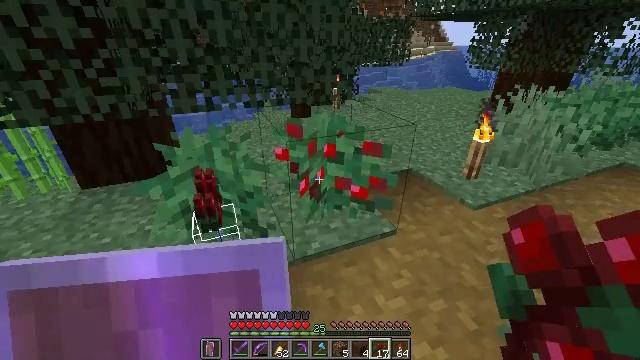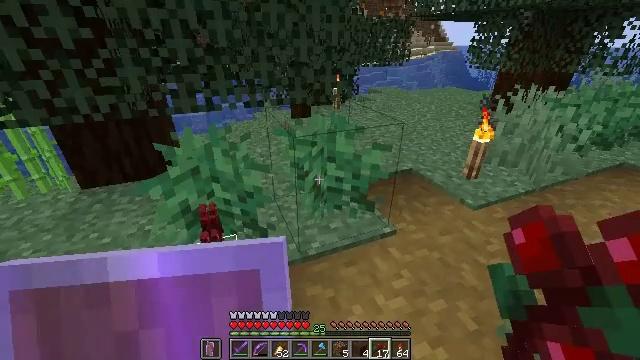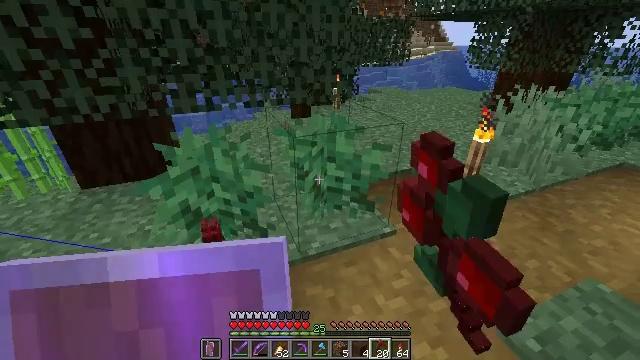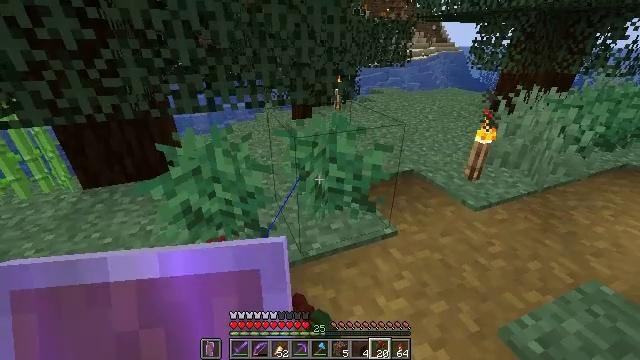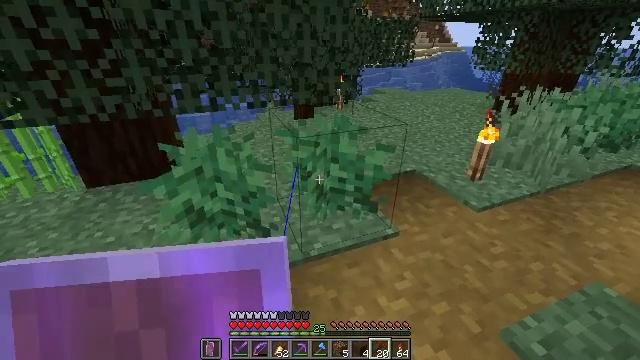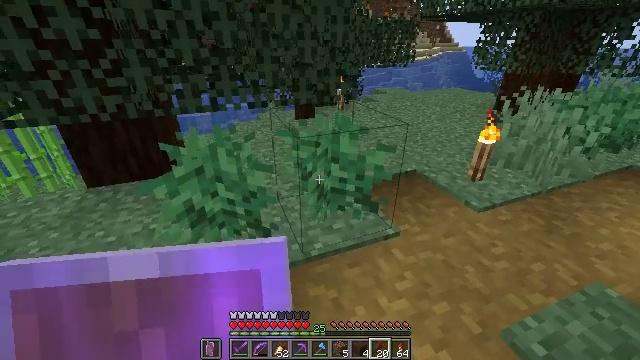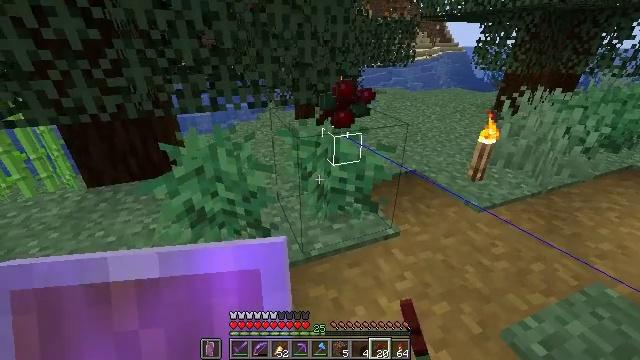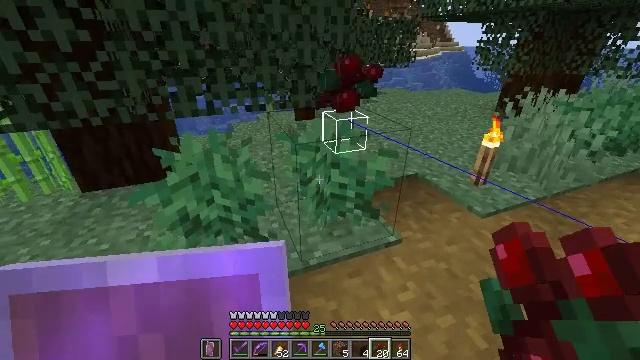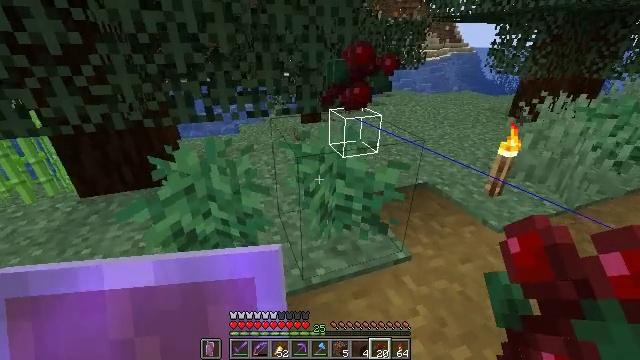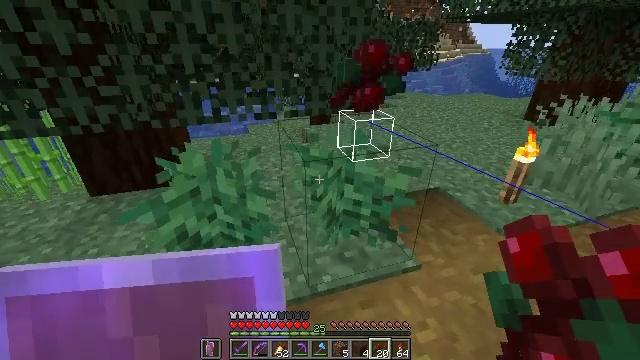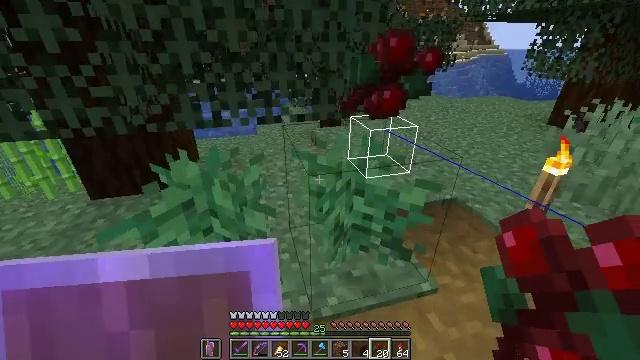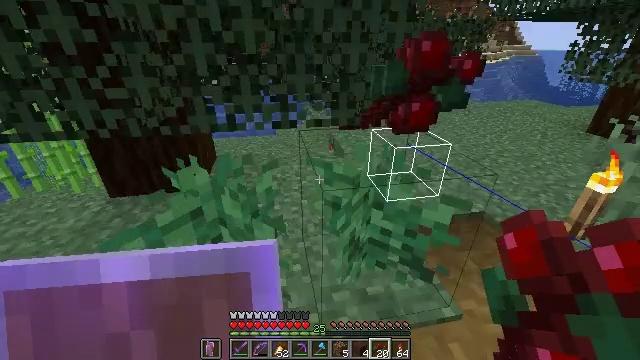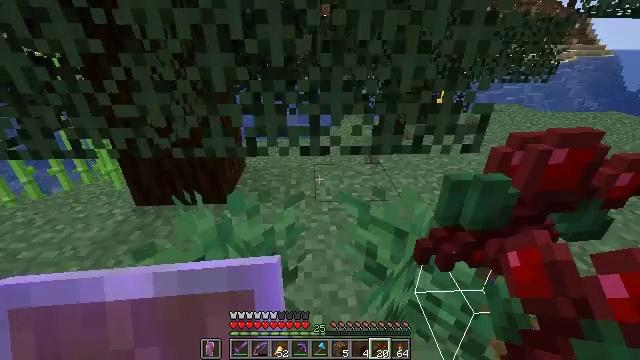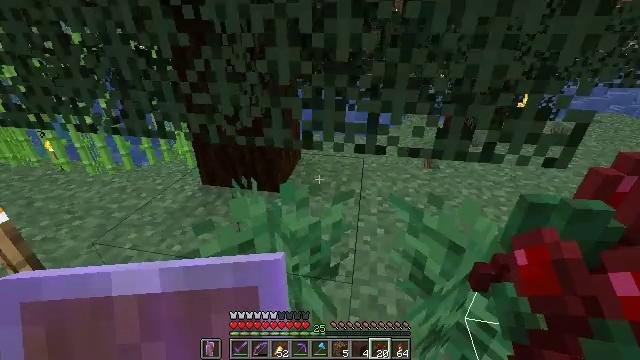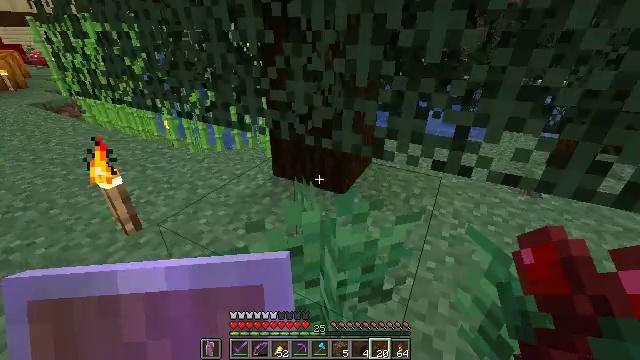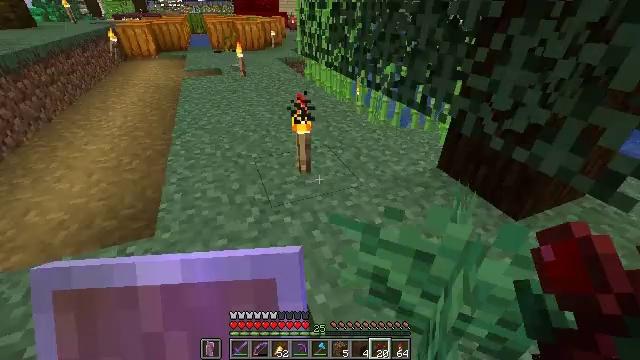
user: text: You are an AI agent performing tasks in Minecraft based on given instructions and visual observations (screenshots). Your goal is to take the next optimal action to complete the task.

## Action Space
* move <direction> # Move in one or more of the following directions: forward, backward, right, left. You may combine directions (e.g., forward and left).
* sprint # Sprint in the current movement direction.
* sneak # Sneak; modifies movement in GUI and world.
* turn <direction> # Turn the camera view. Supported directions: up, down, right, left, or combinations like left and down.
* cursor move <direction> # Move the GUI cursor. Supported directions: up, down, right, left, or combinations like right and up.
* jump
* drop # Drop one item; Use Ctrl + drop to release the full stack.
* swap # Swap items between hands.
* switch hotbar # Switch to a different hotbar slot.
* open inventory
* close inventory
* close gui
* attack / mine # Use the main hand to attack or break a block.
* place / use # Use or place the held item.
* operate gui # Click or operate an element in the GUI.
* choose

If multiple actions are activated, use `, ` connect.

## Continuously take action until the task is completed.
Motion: motion action
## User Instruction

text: Break the sticky piston to collect it.
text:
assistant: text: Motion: use / place
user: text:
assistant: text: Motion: use / place
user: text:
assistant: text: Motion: no_op
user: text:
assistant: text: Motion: no_op
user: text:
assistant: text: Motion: no_op
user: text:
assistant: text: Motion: no_op
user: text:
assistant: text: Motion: move forward
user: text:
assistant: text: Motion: move forward, turn left
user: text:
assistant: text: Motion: move forward, turn left
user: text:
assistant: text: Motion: move forward, turn left
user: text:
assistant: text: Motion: move forward, turn left
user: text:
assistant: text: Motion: move forward, turn left
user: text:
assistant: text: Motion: turn left
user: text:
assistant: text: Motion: turn left
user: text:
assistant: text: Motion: turn left and down
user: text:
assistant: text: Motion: turn left
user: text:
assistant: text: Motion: move left, turn left and down
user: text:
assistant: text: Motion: move left, turn left
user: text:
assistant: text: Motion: move left
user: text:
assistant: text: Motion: move forward and move left
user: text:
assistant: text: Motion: move forward and move left
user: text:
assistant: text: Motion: move forward and move left, turn right and up
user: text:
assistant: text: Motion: move forward, turn right and up
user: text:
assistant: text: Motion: move forward, turn right and up
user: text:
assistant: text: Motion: move forward, turn right and up
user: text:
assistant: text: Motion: move forward, turn right and up
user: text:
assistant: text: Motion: move forward, sprint, turn right and up
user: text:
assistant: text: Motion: move forward, sprint, turn right and up
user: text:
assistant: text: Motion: move forward, sprint, turn right and up
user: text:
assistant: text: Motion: move forward, sprint, turn right and up